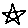
Label: star